Aerial crown-view tile of a tropical tree (Barro Colorado Island, Panama), acquired 20250715:
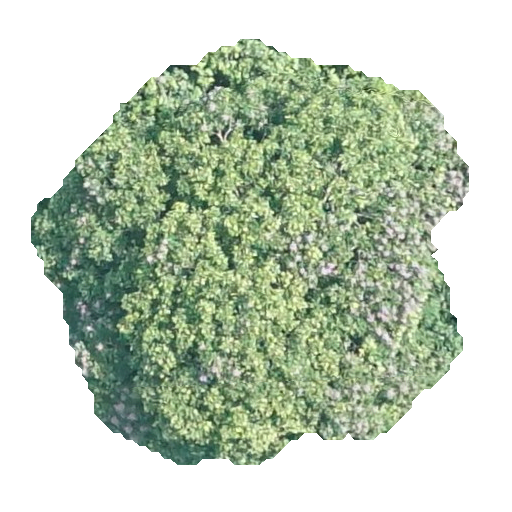
Species: Dipteryx oleifera
GBIF accepted scientific name: Dipteryx oleifera
Crown area: 203.191 m²